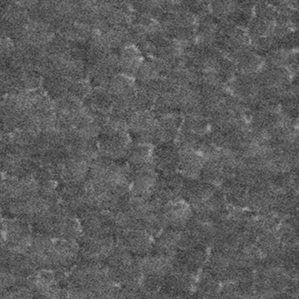
Label: frost